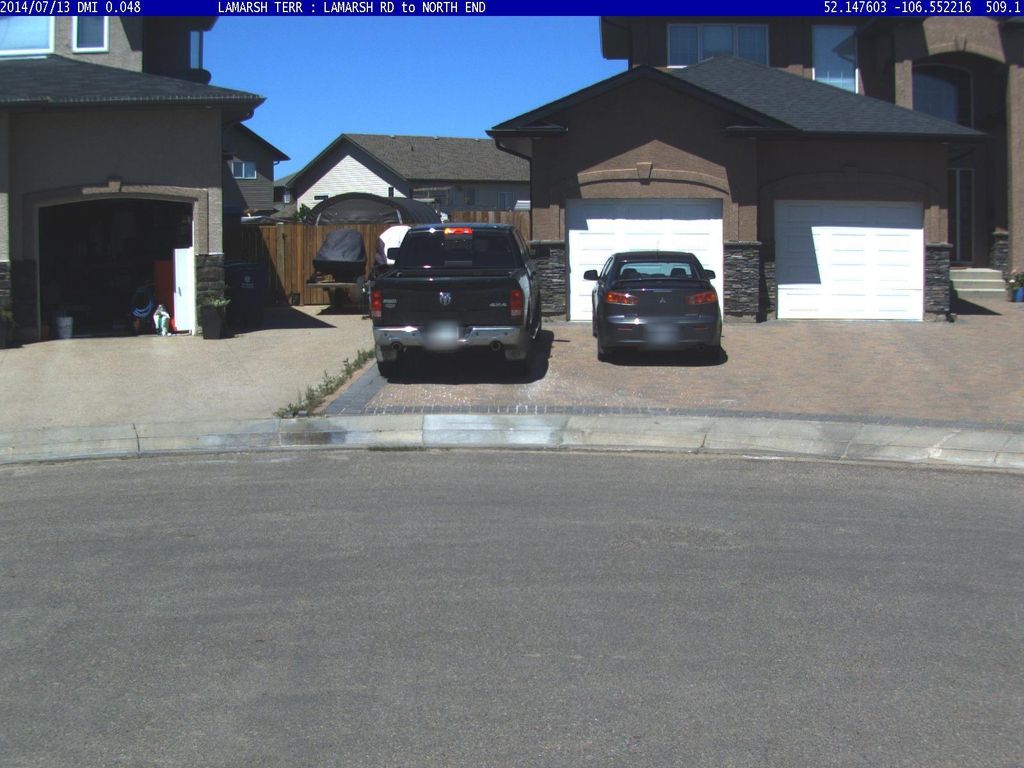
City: saskatoon